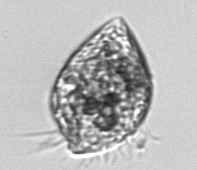
Label: Strombidium_morphotype1